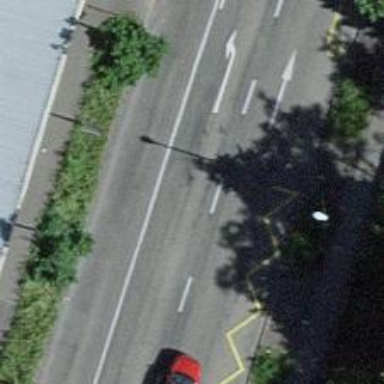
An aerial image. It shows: Primary road with asphalt surface and designated cycle lane.